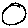
Label: circle